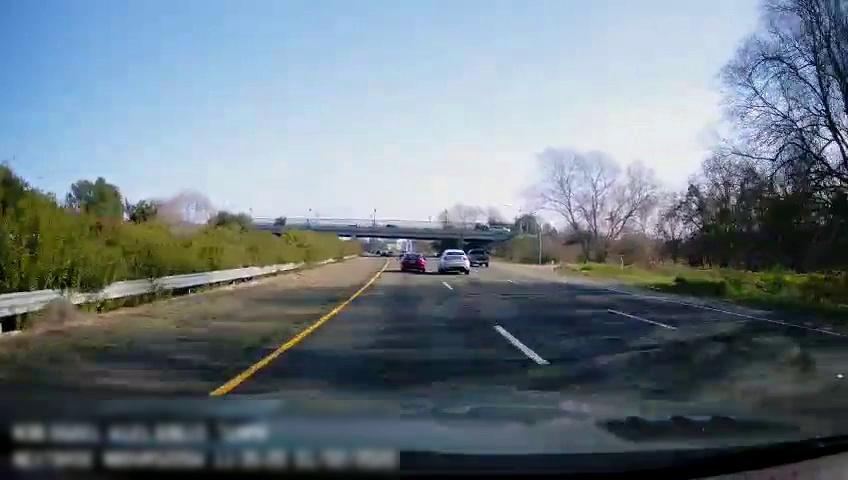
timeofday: Day
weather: Sunny
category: Drivable Space
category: Vehicles | Car
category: Vehicles | SUV
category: Vehicles | Truck
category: Lanes | Current Lane
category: Lanes | Current Lane
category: Lanes | Alternate Lane
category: Lanes | Alternate Lane